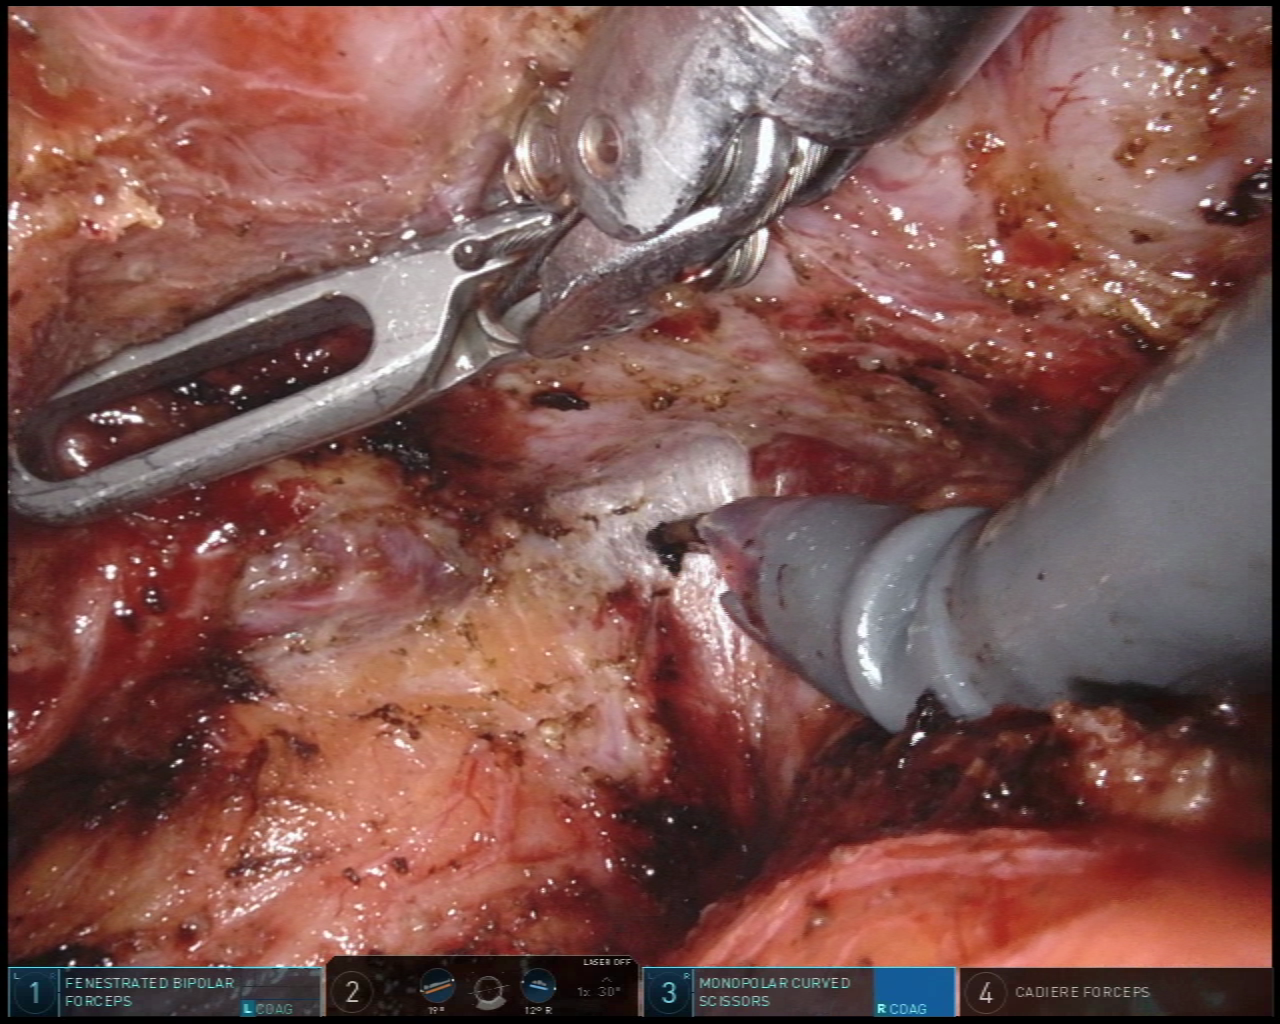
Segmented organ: vesicular_glands
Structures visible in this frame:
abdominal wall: no
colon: no
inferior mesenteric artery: no
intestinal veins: no
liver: no
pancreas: no
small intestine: no
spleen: no
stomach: no
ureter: no
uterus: no
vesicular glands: yes